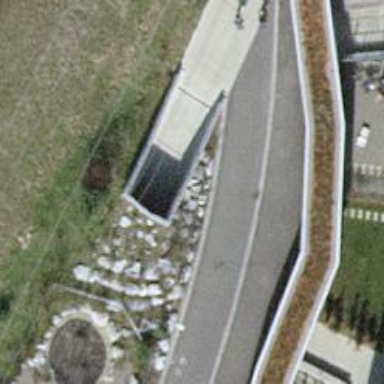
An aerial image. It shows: Concrete driveway.